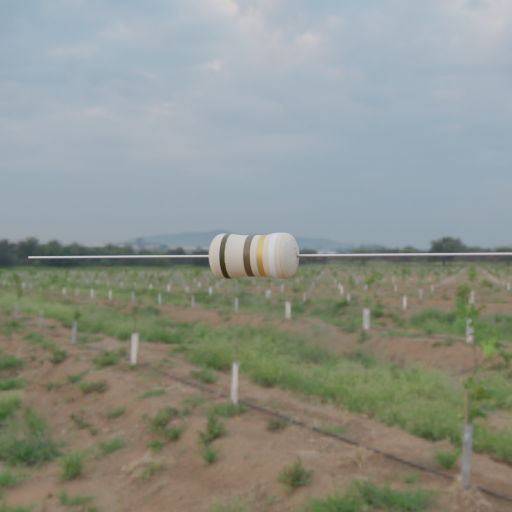
Resistor colour bands (in order): black, brown, gold, white